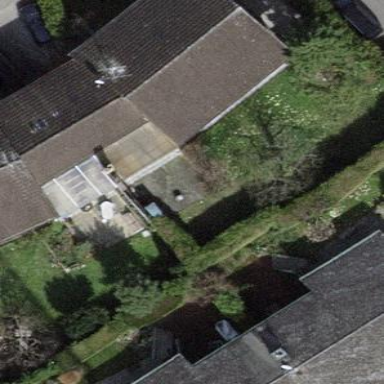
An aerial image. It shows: Garden enclosed by fence.